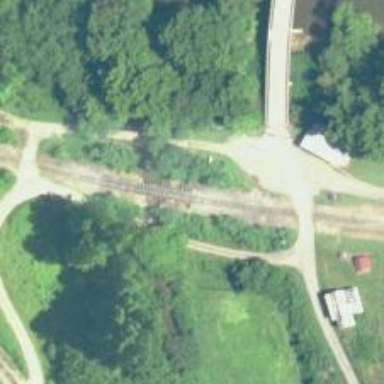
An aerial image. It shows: Railway spur bridge over rail line.